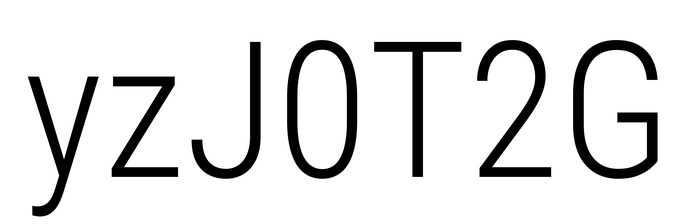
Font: Roboto_Condensed_Light